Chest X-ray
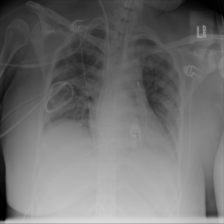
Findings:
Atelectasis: negative
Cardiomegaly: negative
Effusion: negative
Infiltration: negative
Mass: negative
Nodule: negative
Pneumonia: positive
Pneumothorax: negative
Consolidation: negative
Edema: negative
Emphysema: negative
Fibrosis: negative
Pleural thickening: negative
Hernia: negative